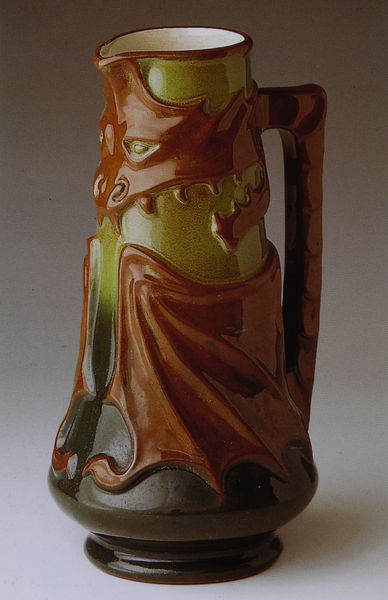
Titel: Bierseidel mit Fledermausrelief
Künstler: Schongau/Lech Max von Heider & Söhne
Standort: München
Institution: Privatbesitz
Schlagwörter: flügel, fuß, wasser, weiß, gelb, grün, braun, bunt, glas, nase, orange, schwarz, rot, augen, gesicht, sockel, hals, auge, figur, kelch, henkel, kanne, keramik, krug, ton, vase, farbig, modern, dunkelgrün, hellgrün, rand, mündung, wein, jugendstil, glanz, floral, bauch, foto, fotografie, photographie, gefäß, maske, porzellan, nasenlöcher, photo, karaffe, öffnung, gebiss, zähne, maul, rotbraun, siena, ornamentik, grüngelb, kunsthandwerk, ungeheuer, art deco, glasur, lasiert, dreick, gesamtkunstwerk, bau, drache, nasenflügel, mundgeblasen, tülle, ausguss, dflügel, drachankanne, drachenflügel, fledermaus, florale formen, glasbläserei, henckel, mittelbraun, ror, schnepfe, tief, zahn